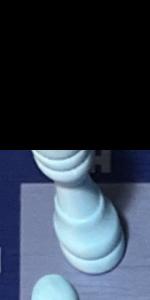
Label: Rook_White